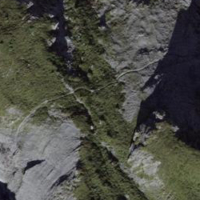
EUNIS habitat code: 48
Species observed at this site:
Parnassia palustris